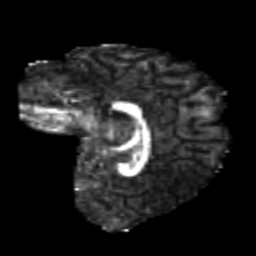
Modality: FA
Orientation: sagittal
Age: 22
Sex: female
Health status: healthy
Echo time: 0.074 s